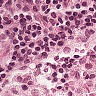
Metastatic tissue present: no